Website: lowes
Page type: order-tracking
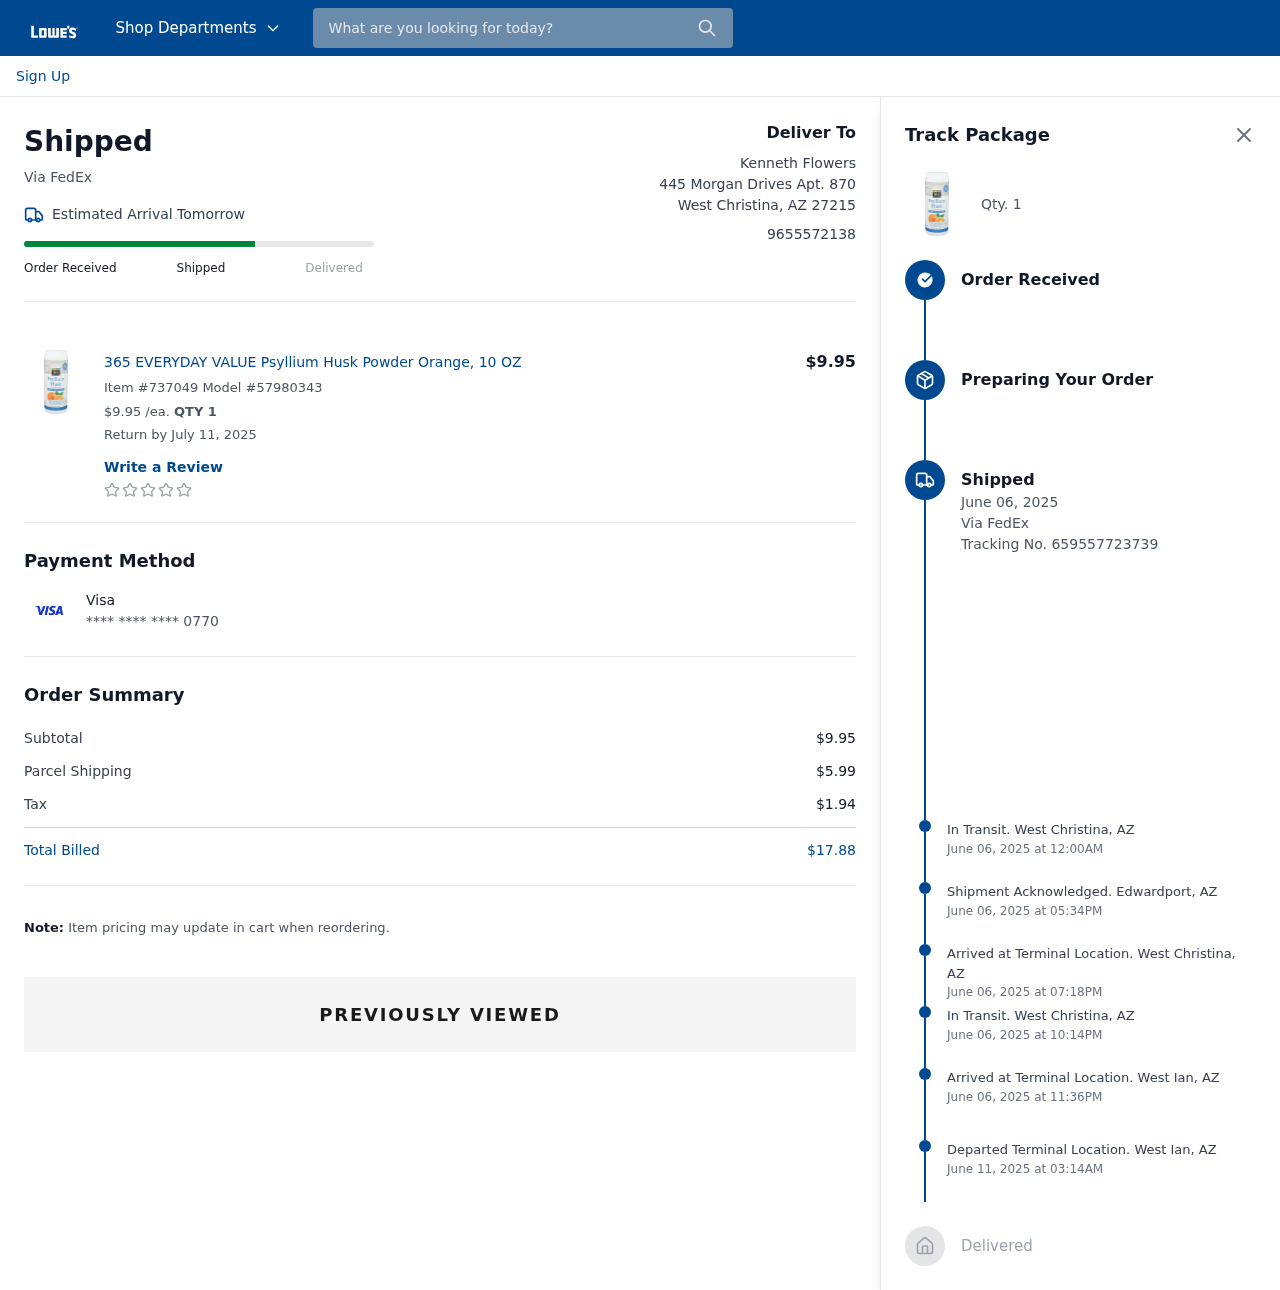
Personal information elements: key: PII_CARD_LAST4
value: **** **** **** 0770
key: PII_CARD_TYPE
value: Visa
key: PII_CITY_STATE
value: West Christina, AZ
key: PII_CITY_STATE_ZIP
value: West Christina, AZ 27215
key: PII_FULLNAME
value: Kenneth Flowers
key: PII_PHONE
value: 9655572138
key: PII_STREET
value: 445 Morgan Drives Apt. 870
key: PII_CITY_STATE2
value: Edwardport, AZ
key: PII_STATE_ABBR
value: AZ
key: PII_CITY
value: West Christina
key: PII_CITY_STATE3
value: West Ian, AZ
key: PII_CITY3
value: West Ian
Product elements: key: PRODUCT1_NAME
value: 365 EVERYDAY VALUE Psyllium Husk Powder Orange, 10 OZ
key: PRODUCT1_PRICE
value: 9.95
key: PRODUCT1_QUANTITY
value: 1
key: PRODUCT1_TOTAL
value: $9.95
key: PRODUCT1_QUANTITY2
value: Qty. 1
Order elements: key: ORDER_DELIVERY_DATE
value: Estimated Arrival Tomorrow
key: ORDER_ITEM_NUMBER
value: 737049
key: ORDER_MODEL_NUMBER
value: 57980343
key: ORDER_RETURN_BY_DATE
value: Return by July 11, 2025
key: ORDER_SUBTOTAL
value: $9.95
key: ORDER_SHIPPING_COST
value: $5.99
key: ORDER_TAX
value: $1.94
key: ORDER_TOTAL
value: $17.88
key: ORDER_SHIPPING_DATE
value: June 06, 2025
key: ORDER_TRACKING_NUMBER
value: Tracking No. 659557723739
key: ORDER_TRACKING_EVENT1
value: June 06, 2025 at 12:00AM
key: ORDER_TRACKING_EVENT2
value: June 06, 2025 at 05:34PM
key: ORDER_TRACKING_EVENT3
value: June 06, 2025 at 07:18PM
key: ORDER_TRACKING_EVENT4
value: June 06, 2025 at 10:14PM
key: ORDER_TRACKING_EVENT5
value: June 06, 2025 at 11:36PM
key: ORDER_TRACKING_EVENT6
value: June 11, 2025 at 03:14AM
Search elements: key: HEADER_SEARCH
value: What are you looking for today?